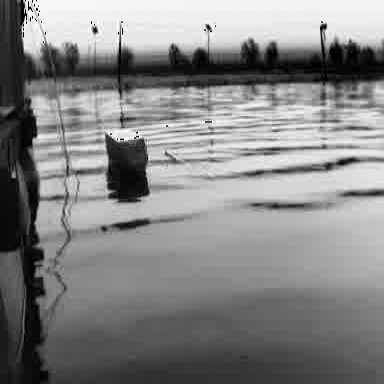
There is a fishing_boat in the infrared image.